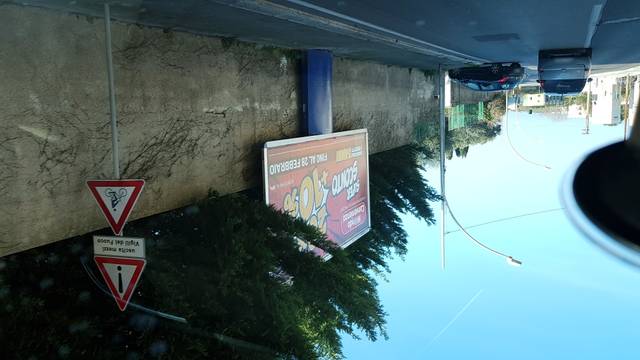
Region: Italy
Coordinates: 40.644, 17.923